Question: I'm making a pattern similar to this...

By kicking off a story board per a line array and performing the calculations. Although, I'm having trouble nailing down how to kick off multiple line animations at the same time.
Here's what i've tried so far:
'''
Canvas canMain = new Canvas();
canMain.HorizontalAlignment = System.Windows.HorizontalAlignment.Left;
canMain.Margin = new Thickness(50, 0, 0, 0);
Line[] line = new Line[6];
Storyboard sb;
DoubleAnimation da, da1;
for (int i = 0; i < line.Count(); i++)
{
line[i].Stroke = Brushes.Red;
line[i].StrokeThickness = 1;
line[i].X1 = i+11;
line[i].Y1 = i+11;
canMain.Children.Add(line[i]);
sb = new Storyboard();
da = new DoubleAnimation(line[i].Y1, 30, new Duration(TimeSpan.FromSeconds(0.5)));
da1 = new DoubleAnimation(line[i].X1, 30, new Duration(TimeSpan.FromSeconds(0.5)));
Storyboard.SetTargetProperty(da, new PropertyPath("(Line.Y2)"));
Storyboard.SetTargetProperty(da1, new PropertyPath("(Line.X2)"));
sb.Children.Add(da);
sb.Children.Add(da1);
line[i].BeginStoryboard(sb);
}
'''
As you can tell I haven't began to do the math behind it because I can't seem to trigger the storyboards all at the same time. Or should I be stashing all the 'doubleAnimations' into the same storyboard? Both of these approaches gets me a stackoverflow. I am relatively new to WPF C# programming, so any advice or further information would be extremely helpful.
Editing post to include Exceptions:
An unhandled exception of type 'System.Reflection.TargetInvocationException' occurred in PresentationFramework.dll
Additional information: Exception has been thrown by the target of an invocation.
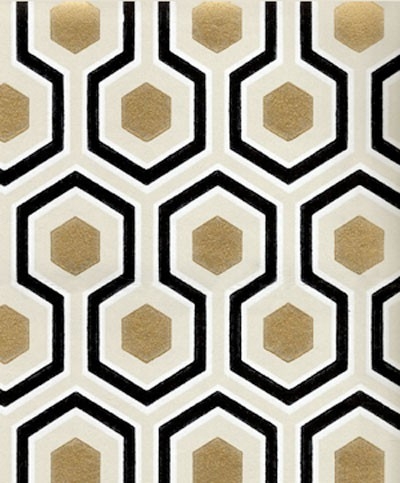
Answer: Your code is mostly fine. I only had to make a minor change to get it working. I created a new window called 'new_Window' to test in and created a 'Canvas' object on it called 'canMain'.
Then I just added one line of code to yours: Inside your 'for' loop I had to add 'line[i] = new Line();' because the line objects were null at that point.
'''
public new_Window()
{
InitializeComponent();
AnimateThis();
}
private void AnimateThis()
{
canMain.HorizontalAlignment = System.Windows.HorizontalAlignment.Left;
canMain.Margin = new Thickness(50, 0, 0, 0);
Line[] line = new Line[6];
Storyboard sb;
DoubleAnimation da, da1;
for (int i = 0; i < line.Count(); i++)
{
line[i] = new Line();
line[i].Stroke = Brushes.Red;
line[i].StrokeThickness = 1;
line[i].X1 = i+11;
line[i].Y1 = i+11;
canMain.Children.Add(line[i]);
sb = new Storyboard();
da = new DoubleAnimation(line[i].Y1, 30, new Duration(TimeSpan.FromSeconds(0.5)));
da1 = new DoubleAnimation(line[i].X1, 30, new Duration(TimeSpan.FromSeconds(0.5)));
Storyboard.SetTargetProperty(da, new PropertyPath("(Line.Y2)"));
Storyboard.SetTargetProperty(da1, new PropertyPath("(Line.X2)"));
sb.Children.Add(da);
sb.Children.Add(da1);
line[i].BeginStoryboard(sb);
}
}
'''
I added the 'Canvas' to the window first because I wanted to make sure that there was a surface ready to be rendered on.